Question: i'm trying to find the correct control to display a choice selector, like the one which appears in Safari when you long press on image.

It should be some kind of UIPickerView, but it is not the same design.
Any idea is welcome.
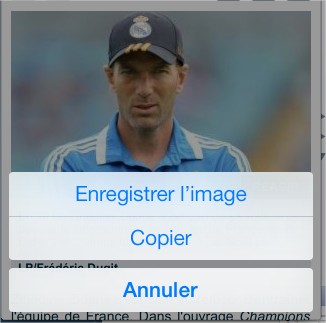
Answer: This looks like UIActionSheet, which can be presented for example from the UITabBarController likes this:
'''
UIActionSheet *actionSheet = [[UIActionSheet alloc] initWithTitle:@"This will delete all your records. Are you sure you want to continue?" delegate:self cancelButtonTitle:@"Cancel" destructiveButtonTitle:@"Yes, go ahead." otherButtonTitles: nil];
[actionSheet showFromTabBar:self.tabBarController.tabBar];
'''